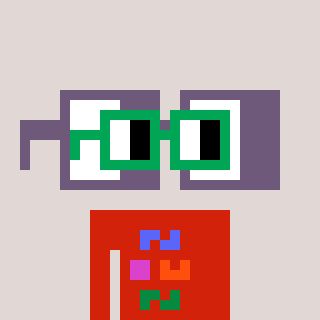
a pixel art character with square green glasses, a glasses-shaped head and a red-colored body on a warm background